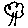
Label: tree